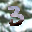
Label: 3